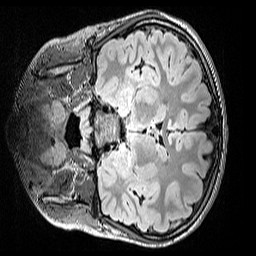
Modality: FLAIR
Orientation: coronal
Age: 10
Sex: male
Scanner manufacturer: siemens
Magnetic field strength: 3 T
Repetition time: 5 s
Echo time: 0.388 s